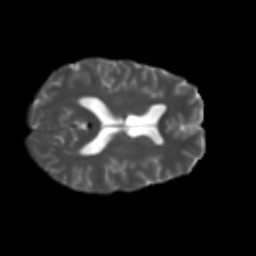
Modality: T2w
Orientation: axial
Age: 29
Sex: female
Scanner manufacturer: ge
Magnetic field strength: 3 T
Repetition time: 7.8 s
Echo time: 0.0606 s